Question: how can I connect these entity boxes?

the boxes are created by clicking a button and they can be dragged. Now I want to connect them with a line or something.
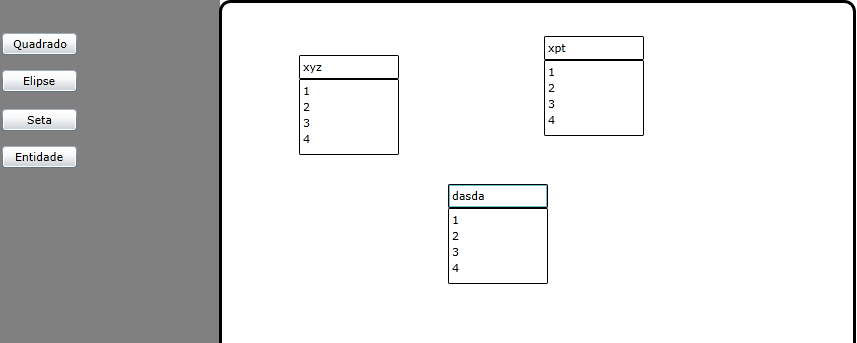
Answer: Here is a quick and dirty implementation:
the class that represents the connection:
'''
public partial class Connection
{
public MyBox Box1 { get; set; }
public MyBox Box2 { get; set; }
public Line Line { get; set; }
}
'''
To create a new connection I've used a basic form: name of source, destination and a button:
'''
<StackPanel Orientation="Horizontal" Grid.Row="3">
<TextBox Width="100" Text="{Binding From,UpdateSourceTrigger=PropertyChanged,Mode=TwoWay}" />
<TextBlock Text=" ----> " />
<TextBox Width="100" Text="{Binding To,UpdateSourceTrigger=PropertyChanged,Mode=TwoWay}" />
<Button Content="Connect" Click="Button_Click_2" />
</StackPanel>
'''
Here is the handler:
'''
public string From { get; set; }
public string To { get; set; }
private IList<Connection> connections = new List<Connection>();
private void Button_Click_2(object sender, RoutedEventArgs e)
{
MyBox box1 = boxes.Single(b => b.Header == From);
MyBox box2 = boxes.Single(b => b.Header == To);
Connection conn = new Connection { Box1 = box1, Box2 = box2, Line = new Line { StrokeThickness = 1, Stroke = Brushes.Black } };
connections.Add(conn);
RefreshLinesPositions();
panel.Children.Add(conn.Line);
}
'''
And the RefreshLinesPositions code:
'''
private void RefreshLinesPositions()
{
foreach (Connection conn in connections)
{
Point p1 = conn.Box1.TranslatePoint(new Point(0, 0), panel);
Point p2 = conn.Box2.TranslatePoint(new Point(0, 0), panel);
double t1 = p1.Y;
double b1 = p1.Y + conn.Box1.ActualHeight;
double l1 = p1.X;
double r1 = p1.X + conn.Box1.ActualWidth;
double t2 = p2.Y;
double b2 = p2.Y + conn.Box2.ActualHeight;
double l2 = p2.X;
double r2 = p2.X + conn.Box2.ActualWidth;
if (r1 < l2)
{
conn.Line.X1 = r1;
conn.Line.Y1 = t1 + (b1 - t1) / 2;
conn.Line.X2 = l2;
conn.Line.Y2 = t2 + (b2 - t2) / 2;
conn.Line.Visibility = Visibility.Visible;
}
else if (r2 < l1)
{
conn.Line.X1 = r2;
conn.Line.Y1 = t2 + (b2 - t2) / 2;
conn.Line.X2 = l1;
conn.Line.Y2 = t1 + (b1 - t1) / 2;
conn.Line.Visibility = Visibility.Visible;
}
else if (b1 < t2)
{
conn.Line.X1 = l1 + (r1 - l1) / 2;
conn.Line.Y1 = b1;
conn.Line.X2 = l2 + (r2 - l2) / 2;
conn.Line.Y2 = t2;
conn.Line.Visibility = Visibility.Visible;
}
else if (b2 < t1)
{
conn.Line.X1 = l1 + (r1 - l1) / 2;
conn.Line.Y1 = t1;
conn.Line.X2 = l2 + (r2 - l2) / 2;
conn.Line.Y2 = b2;
conn.Line.Visibility = Visibility.Visible;
}
else
{
conn.Line.Visibility = System.Windows.Visibility.Collapsed;
}
}
'''
And you call RefreshLinesPositions whenever a box is moved:
'''
private void Box_MouseMove(object sender, MouseEventArgs e)
{
if (draggedBox != null)
{
...
RefreshLinesPositions();
}
}
'''
The new version:
'''
private void RefreshLinesPositions()
{
foreach (Connection conn in connections)
{
Point p1 = conn.Box1.TranslatePoint(new Point(0, 0), panel);
Point p2 = conn.Box2.TranslatePoint(new Point(0, 0), panel);
double t1 = p1.Y;
double b1 = p1.Y + conn.Box1.ActualHeight;
double l1 = p1.X;
double r1 = p1.X + conn.Box1.ActualWidth;
double t2 = p2.Y;
double b2 = p2.Y + conn.Box2.ActualHeight;
double l2 = p2.X;
double r2 = p2.X + conn.Box2.ActualWidth;
if (r1 < l2)
{
conn.Line.X1 = r1;
conn.Line.Y1 = t1 + (b1 - t1) / 2;
conn.Line.X2 = l2;
conn.Line.Y2 = t2 + (b2 - t2) / 2;
conn.Line.Visibility = Visibility.Visible;
conn.Node1.Text.RenderTransform = new TranslateTransform(r1, t1 + (b1 - t1) / 2);
conn.Node2.Text.RenderTransform = new TranslateTransform(l2 - conn.Node2.Text.ActualWidth, t2 + (b2 - t2) / 2);
}
else if (r2 < l1)
{
conn.Line.X1 = l1;
conn.Line.Y1 = t1 + (b1 - t1) / 2;
conn.Line.X2 = r2;
conn.Line.Y2 = t2 + (b2 - t2) / 2;
conn.Line.Visibility = Visibility.Visible;
conn.Node1.Text.RenderTransform = new TranslateTransform(l1 - conn.Node1.Text.ActualWidth, t1 + (b1 - t1) / 2);
conn.Node2.Text.RenderTransform = new TranslateTransform(r2, t2 + (b2 - t2) / 2);
}
else if (b1 < t2)
{
conn.Line.X1 = l1 + (r1 - l1) / 2;
conn.Line.Y1 = b1;
conn.Line.X2 = l2 + (r2 - l2) / 2;
conn.Line.Y2 = t2;
conn.Line.Visibility = Visibility.Visible;
conn.Node1.Text.RenderTransform = new TranslateTransform(l1 + (r1 - l1) / 2, b1);
conn.Node2.Text.RenderTransform = new TranslateTransform(l2 + (r2 - l2) / 2, t2 - conn.Node2.Text.ActualHeight);
}
else if (b2 < t1)
{
conn.Line.X1 = l1 + (r1 - l1) / 2;
conn.Line.Y1 = t1;
conn.Line.X2 = l2 + (r2 - l2) / 2;
conn.Line.Y2 = b2;
conn.Line.Visibility = Visibility.Visible;
conn.Node1.Text.RenderTransform = new TranslateTransform(l1 + (r1 - l1) / 2, t1 - conn.Node1.Text.ActualHeight);
conn.Node2.Text.RenderTransform = new TranslateTransform(l2 + (r2 - l2) / 2, b2);
}
else
{
conn.Line.Visibility = System.Windows.Visibility.Collapsed;
}
}
}
'''
The new event handler:
'''
private void Button_Click_2(object sender, RoutedEventArgs e)
{
MyBox box1 = boxes.Single(b => b.Header == From);
MyBox box2 = boxes.Single(b => b.Header == To);
Connection conn = new Connection
{
Box1 = box1,
Box2 = box2,
Line = new Line { StrokeThickness = 1, Stroke = Brushes.Black },
Node1 = new Node { Text = new TextBox() },
Node2 = new Node { Text = new TextBox() }
};
connections.Add(conn);
panel.Children.Add(conn.Line);
panel.Children.Add(conn.Node1.Text);
panel.Children.Add(conn.Node2.Text);
RefreshLinesPositions();
}
'''
I've used this for representing nodes:
'''
public partial class Node
{
public string Title { get; set; }
public TextBox Text { get; set; }
}
'''